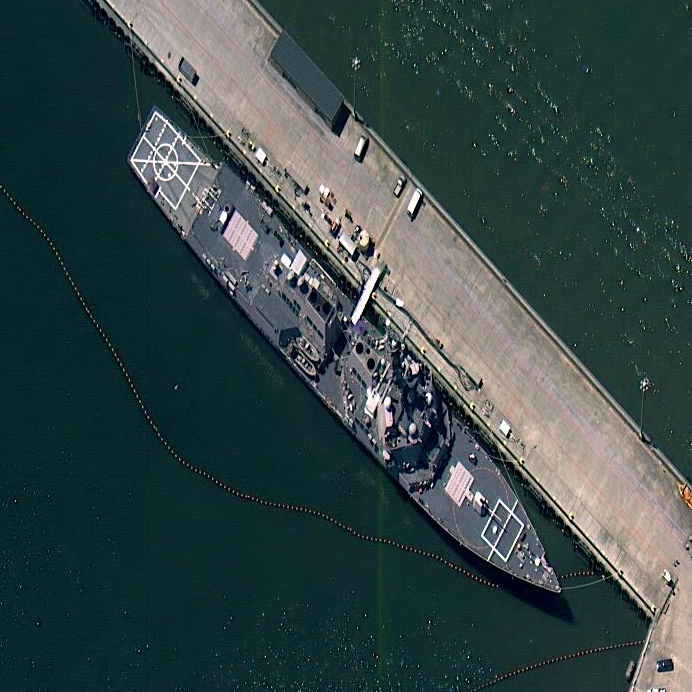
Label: Arleigh_Burke-class_destroyer